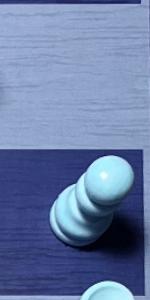
Label: Pawn_White